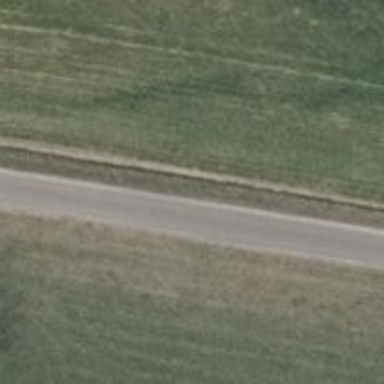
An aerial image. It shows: Unclassified road with asphalt surface.